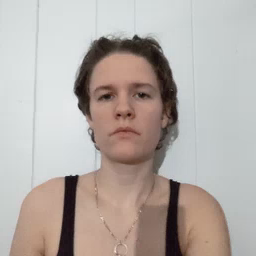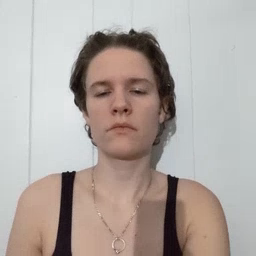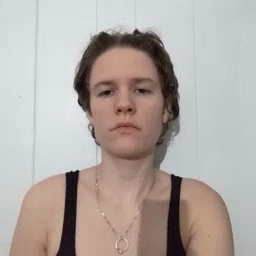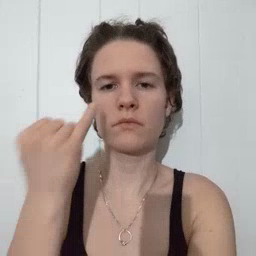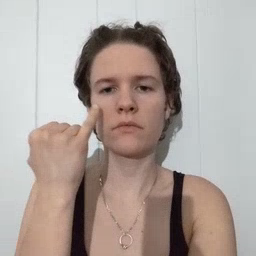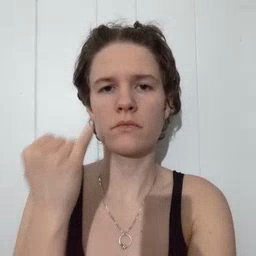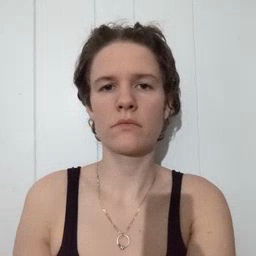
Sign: if